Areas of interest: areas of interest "Traffic and Vehicle Management"
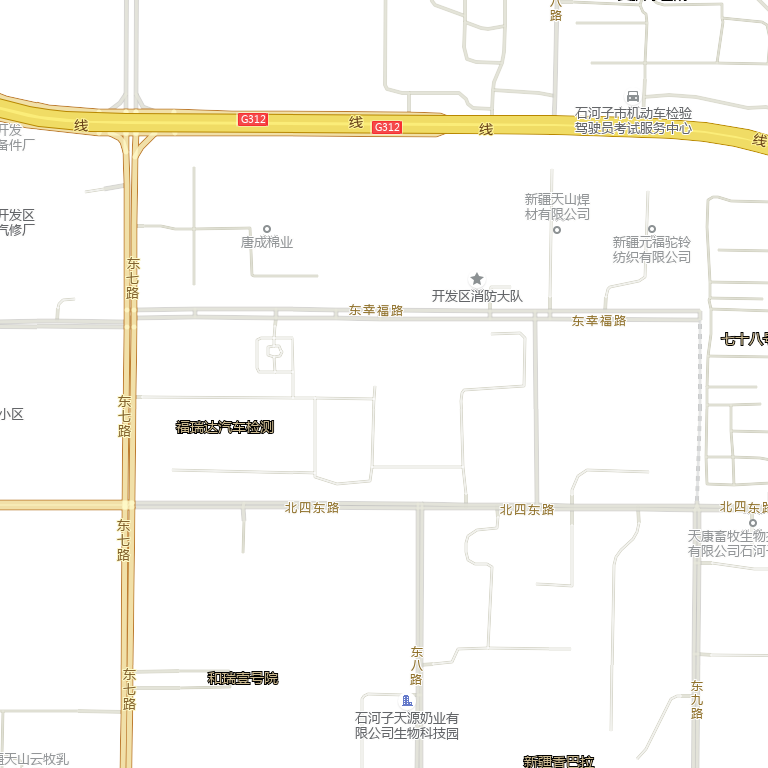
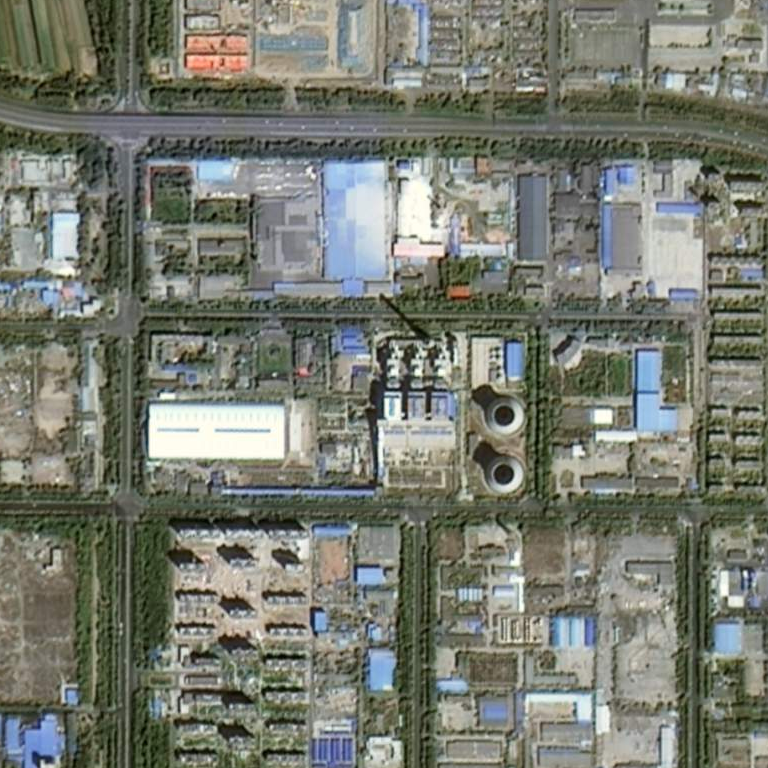